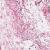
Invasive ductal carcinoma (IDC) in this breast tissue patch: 0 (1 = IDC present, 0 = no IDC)